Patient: sex M, age 59
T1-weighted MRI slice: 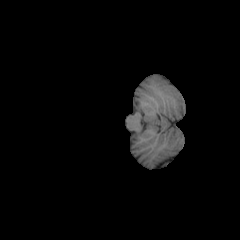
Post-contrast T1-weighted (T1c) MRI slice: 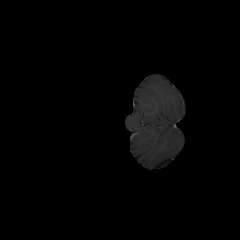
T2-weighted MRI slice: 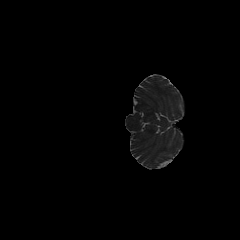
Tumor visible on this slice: no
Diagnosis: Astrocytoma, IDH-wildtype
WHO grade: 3